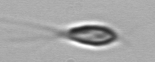
Label: Chrysochromulina